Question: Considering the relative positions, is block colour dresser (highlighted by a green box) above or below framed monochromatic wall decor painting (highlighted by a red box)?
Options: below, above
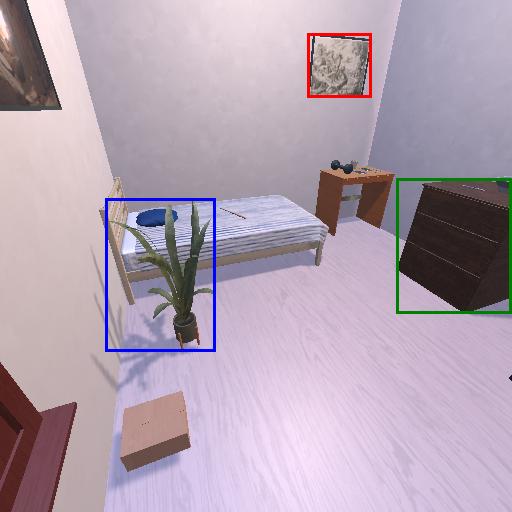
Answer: below